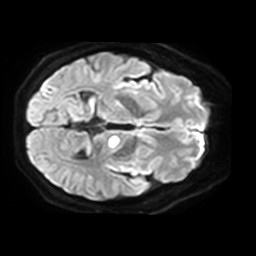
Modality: TRACE
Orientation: axial
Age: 48
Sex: male
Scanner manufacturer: philips
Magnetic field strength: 3 T
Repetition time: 3.9 s
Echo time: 0.05989 s